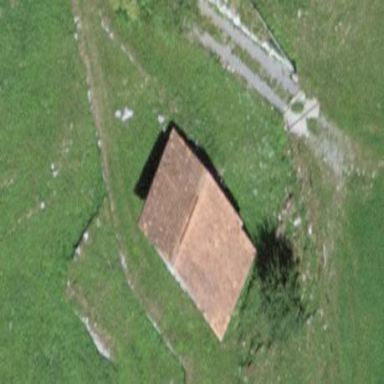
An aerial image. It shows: Rural barn.